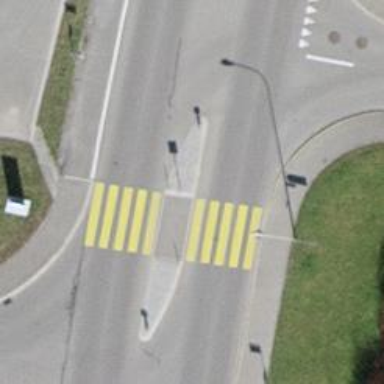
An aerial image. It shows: Zebra crossing with road island.